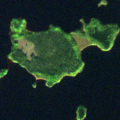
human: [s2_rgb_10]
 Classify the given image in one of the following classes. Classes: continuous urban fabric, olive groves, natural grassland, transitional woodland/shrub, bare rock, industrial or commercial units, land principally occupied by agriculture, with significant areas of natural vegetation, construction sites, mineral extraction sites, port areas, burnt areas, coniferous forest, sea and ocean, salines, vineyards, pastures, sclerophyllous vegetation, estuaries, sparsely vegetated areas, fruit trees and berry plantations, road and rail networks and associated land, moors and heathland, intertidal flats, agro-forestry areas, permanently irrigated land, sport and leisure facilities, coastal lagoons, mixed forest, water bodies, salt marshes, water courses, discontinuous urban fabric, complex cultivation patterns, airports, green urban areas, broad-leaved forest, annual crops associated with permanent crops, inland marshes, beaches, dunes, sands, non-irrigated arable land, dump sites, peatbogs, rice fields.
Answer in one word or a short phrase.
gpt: mixed forest, water bodies